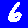
Digit: 6